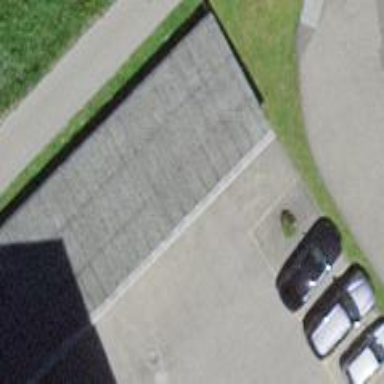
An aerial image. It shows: Group of garages.